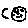
Label: moon